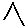
Label: zigzag